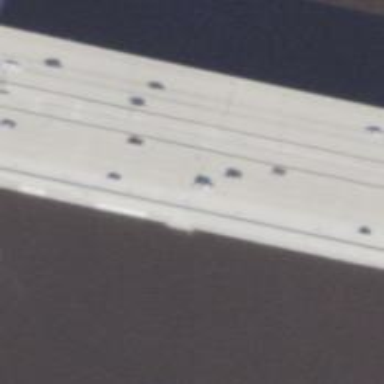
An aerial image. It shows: Motorway bridge.